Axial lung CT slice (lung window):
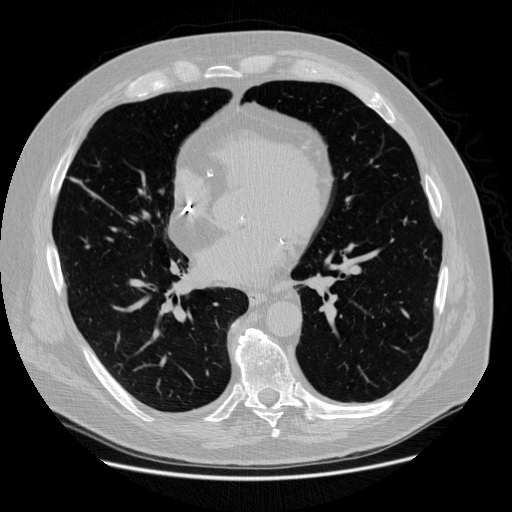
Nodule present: no